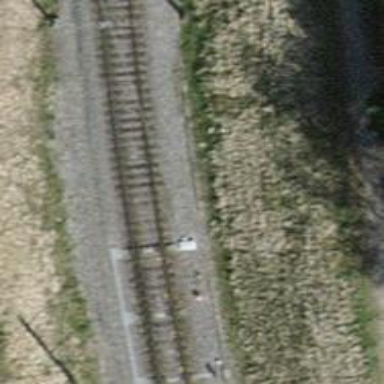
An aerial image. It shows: Railway switch.